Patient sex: M
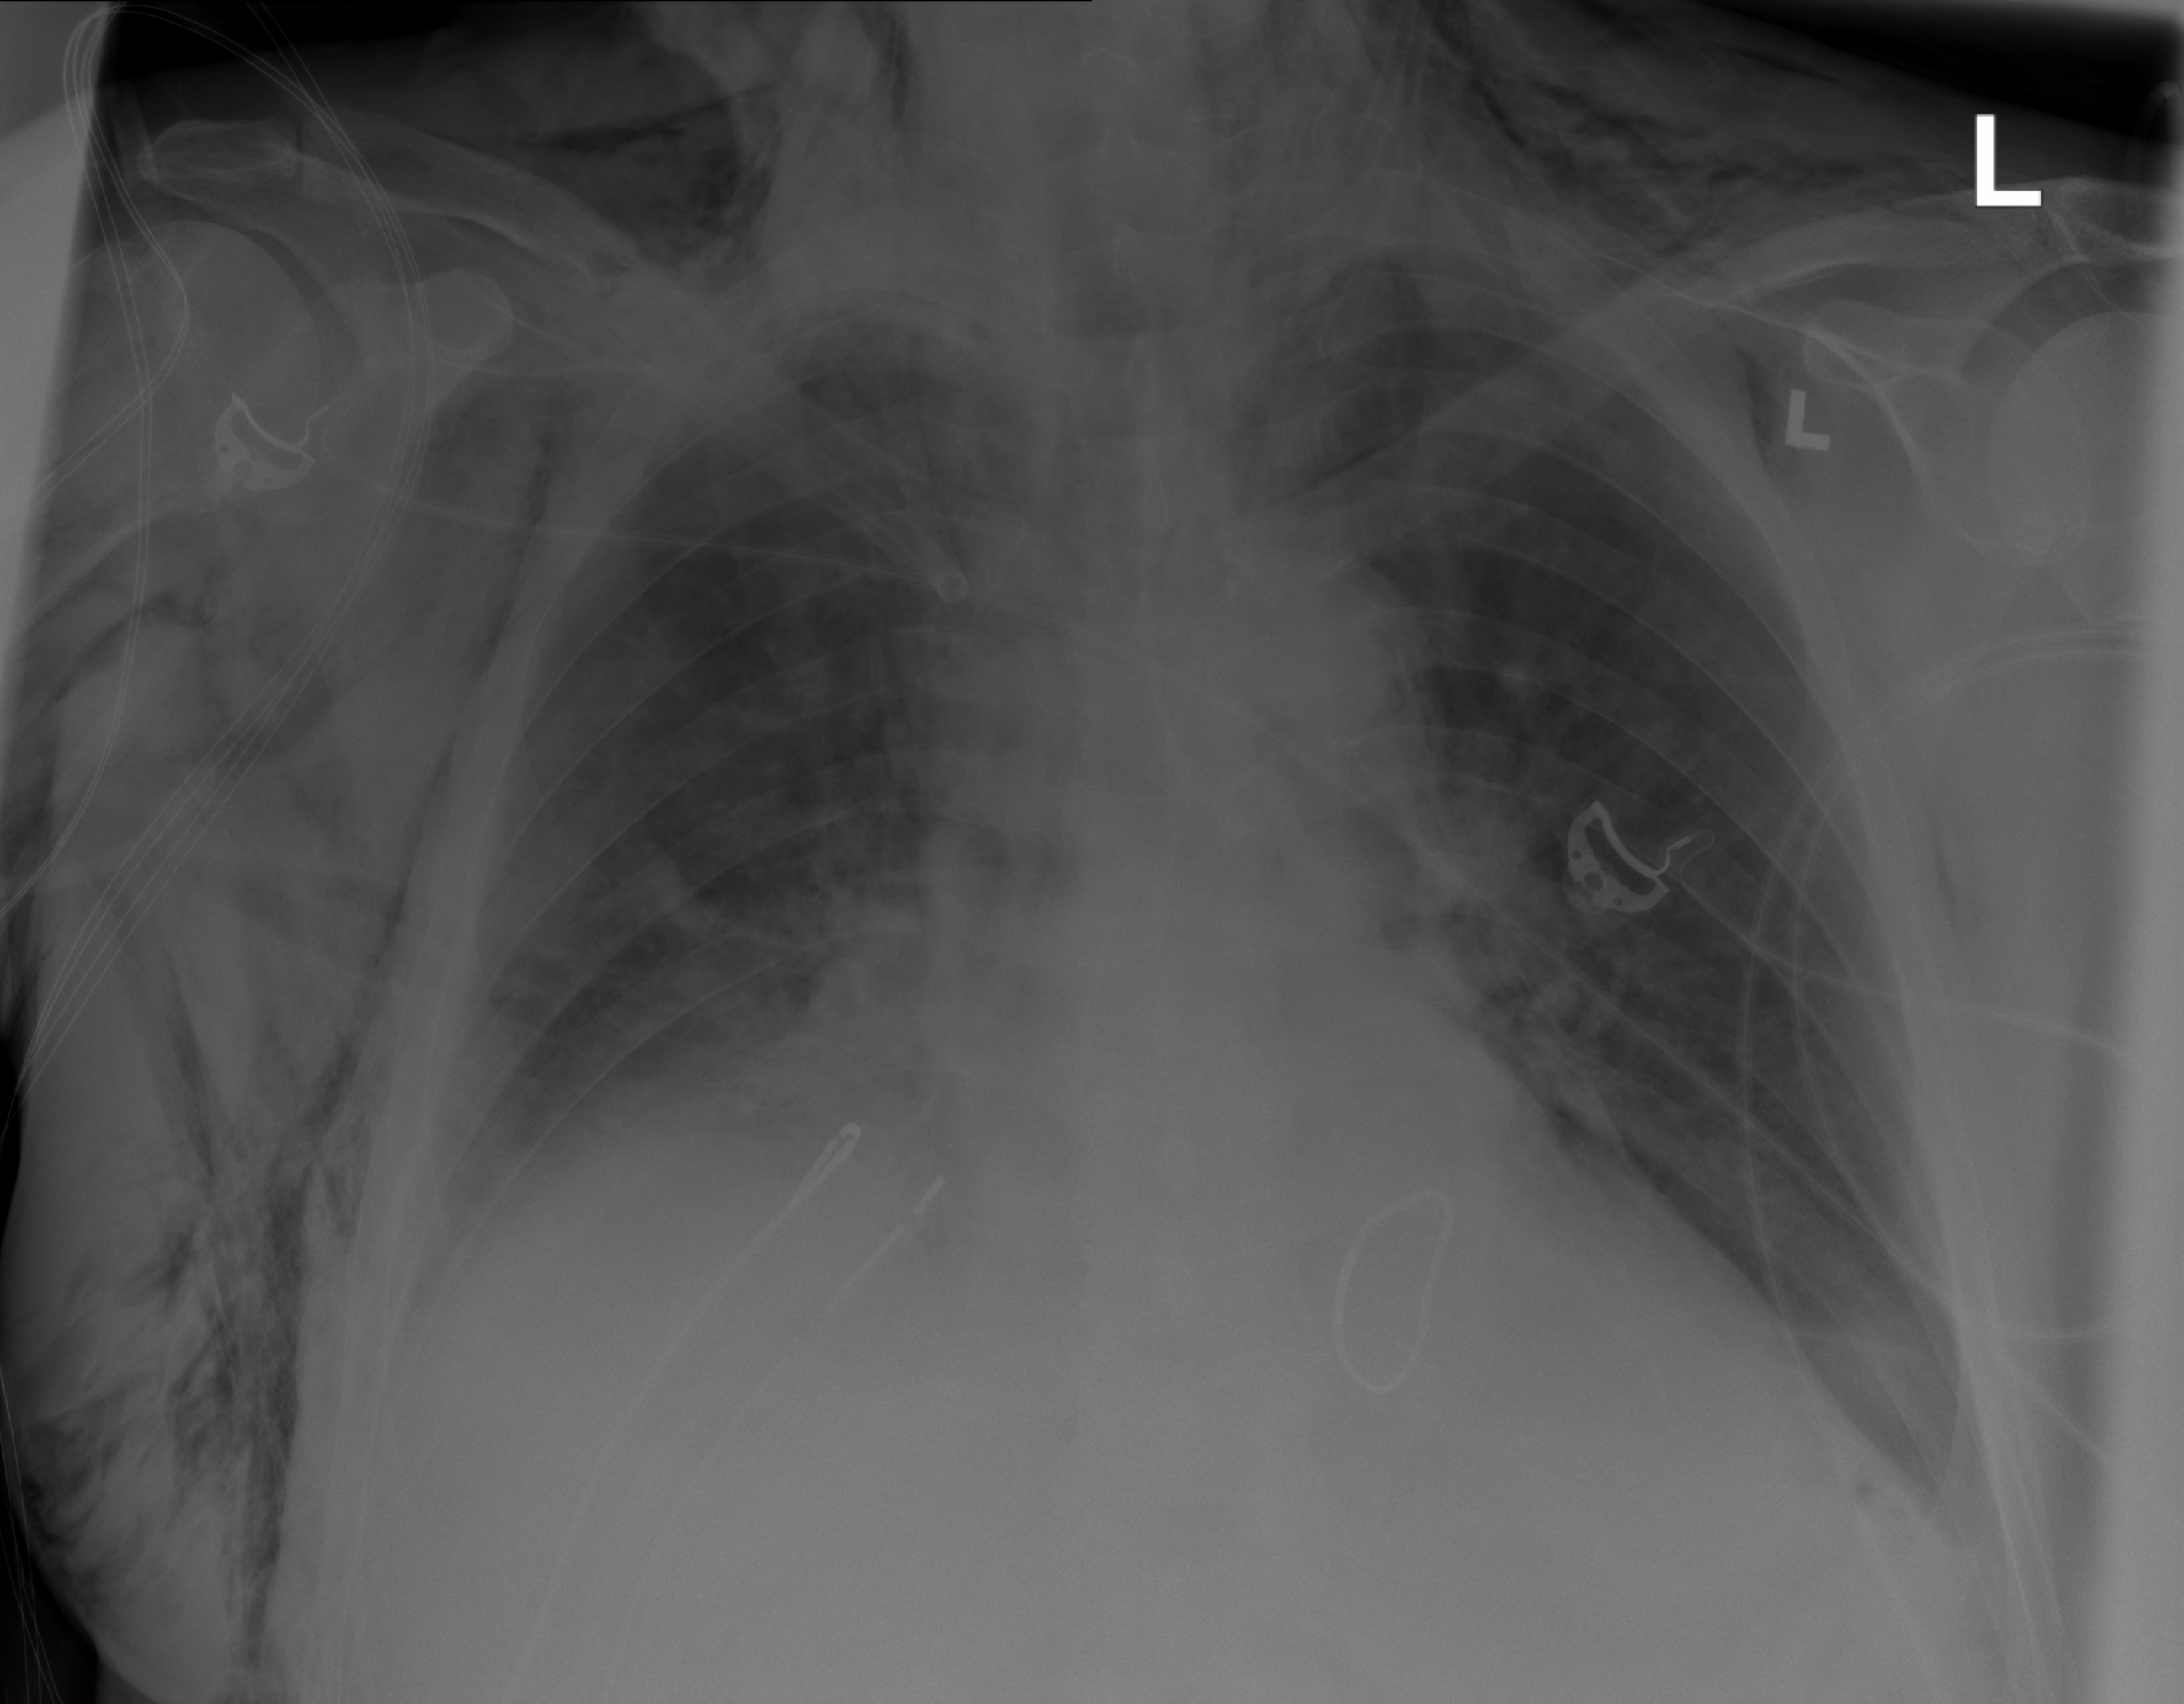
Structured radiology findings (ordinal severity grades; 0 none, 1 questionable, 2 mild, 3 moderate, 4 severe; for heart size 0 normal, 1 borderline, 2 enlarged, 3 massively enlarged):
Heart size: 2
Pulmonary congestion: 0
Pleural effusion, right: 0
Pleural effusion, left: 0
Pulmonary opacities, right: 0
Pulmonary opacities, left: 0
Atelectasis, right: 2
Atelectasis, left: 0